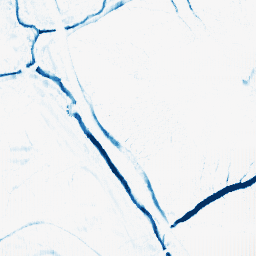
Category: morphological
Decomposition family: morphological_ellipse
Decomposition parameters: operation: closing
width: 10
height: 5
Upsampling method: fft_zeropad
Upsampling parameters: scale: 8
Upsampling scale: 8